Question: I use some jquery functions in my jsf project and I want to get one image from resources folder of my project from this function :
I tested this :
'''
$('.ui-datagrid-column').live('mousemove',function(){
$(this).css('background-image', '../resources/images/vert_degrade.PNG');
});
'''
but it doesn't find the image file
here is the structure :
and this file is in the page directory
how can I achieve this
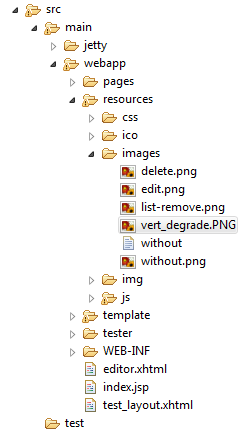
Answer: If you specify a relative URL in CSS 'background-image' property, then it becomes relative to the request URL of the currently requested resource containing the JS code. So, if you declared it in a JS file, then it's relative to the request URL of the JS file itself. Or, if you declared it in a JSF page, then it's relative to the request URL of the JSF file itself. It's not relative to the physical location in the server side disk file system path as most starters incorrectly assume.
Thus, that relative URL is in your case clearly wrong. In a JSF web application, among others the JSF resource handler's URL prefix '/javax.faces.resource' or even the faces servlet mapping like '/faces/*' are most probable causes that the relative URL resolves wrongly. You need to look at the request URL and extract the proper relative URL from it.
Or, if that JS code is located inside a '<script>' or '<h:outputScript>' of a JSF page, then you can also use the implicit '#{resource}' mapping in EL to convert a resource identifier to a fullworthy resource URL:
E.g.
'''
<h:outputScript>
$('.ui-datagrid-column').live('mousemove',function(){
$(this).css('background-image', '#{resource['images/vert_degrade.PNG']}');
});
</h:outputScript>
'''
Much better is to create a CSS declaration in a standalone CSS file which is loaded by '<h:outputStylesheet>' as it supports evaluating EL expressions inside CSS files.
'''
.vert-degrade {
background-image: url('#{resource['images/vert_degrade.PNG']}');
}
'''
with
'''
$('.ui-datagrid-column').live('mousemove',function(){
$(this).addClass('vert-degrade');
});
'''
so that the JS code can be kept in its own JS file.